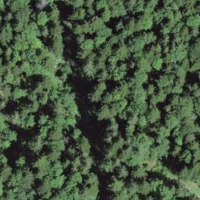
EUNIS habitat code: 44
Species observed at this site:
Sorbus aucuparia